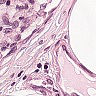
Metastatic tissue present: no